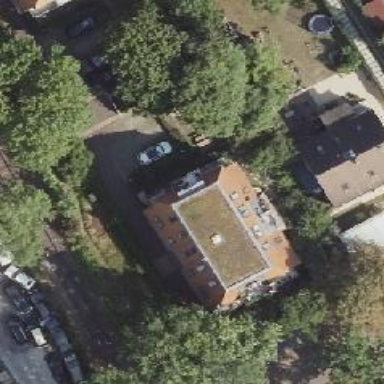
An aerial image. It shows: Building featuring apartments with half-hipped roof.